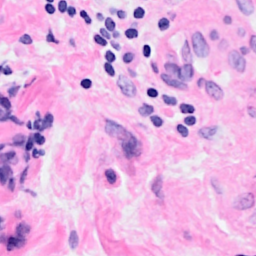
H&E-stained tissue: Breast